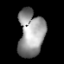
Tissue: lung
Cell type: Epithelial cells
Senescence score: 0.6221
Nuclear area (px): 1185
Mean DAPI intensity: 149.898